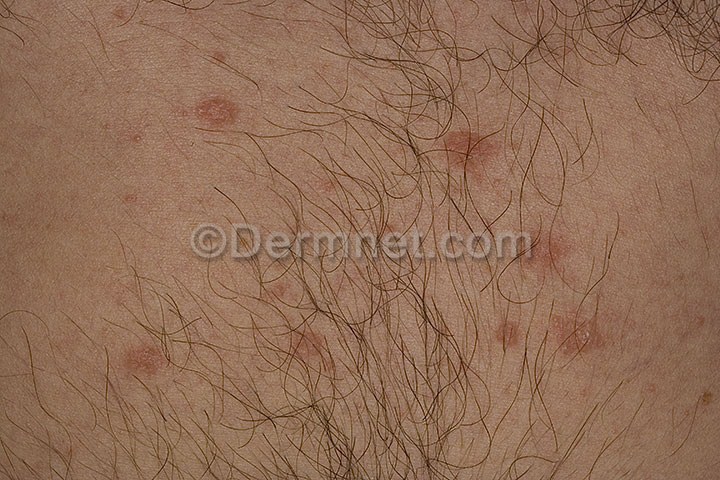
Disease: Psoriasis pictures Lichen Planus and related diseases